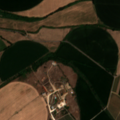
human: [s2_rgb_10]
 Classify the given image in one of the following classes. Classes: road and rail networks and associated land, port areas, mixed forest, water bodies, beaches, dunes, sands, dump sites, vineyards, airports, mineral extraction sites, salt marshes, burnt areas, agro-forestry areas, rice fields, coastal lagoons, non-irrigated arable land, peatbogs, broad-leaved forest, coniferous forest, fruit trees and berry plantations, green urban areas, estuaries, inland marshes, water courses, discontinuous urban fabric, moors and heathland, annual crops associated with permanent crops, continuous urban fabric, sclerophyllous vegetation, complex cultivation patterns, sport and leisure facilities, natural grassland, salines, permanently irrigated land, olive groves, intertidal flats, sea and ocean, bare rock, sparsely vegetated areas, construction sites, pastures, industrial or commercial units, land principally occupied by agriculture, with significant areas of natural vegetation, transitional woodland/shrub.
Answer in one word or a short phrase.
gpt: permanently irrigated land, vineyards, complex cultivation patterns